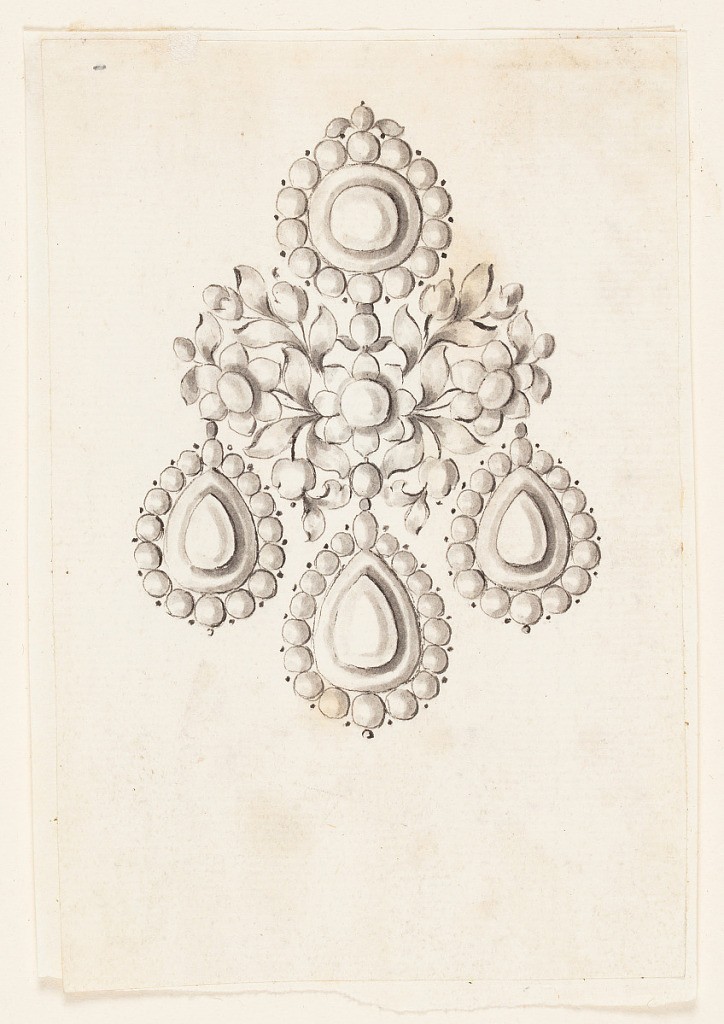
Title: Design for an Earring
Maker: Giovanni Sebastiano Meyandi, Italian, active 1762 - 1794
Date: ca. 1770
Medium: Pen and ink, brush and gray watercolor on paper
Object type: Drawing
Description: Jewelry design for an earring. In the middle, between the disk above and the three drops below, is a blossom at the center of two symmetrically arranged branches.